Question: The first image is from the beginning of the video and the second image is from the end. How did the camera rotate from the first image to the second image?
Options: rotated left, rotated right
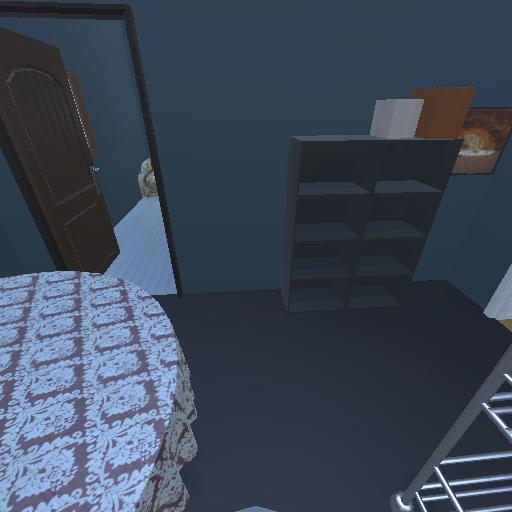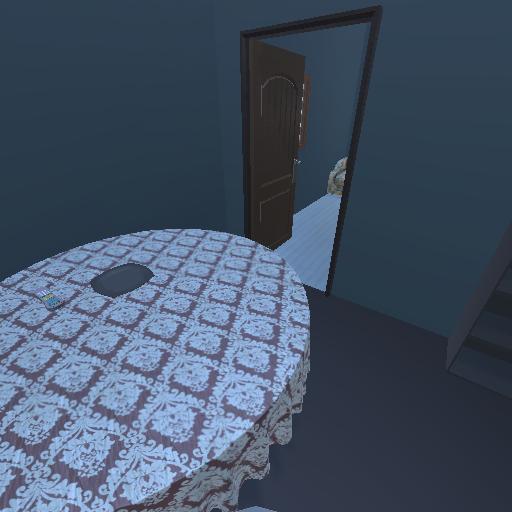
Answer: rotated left